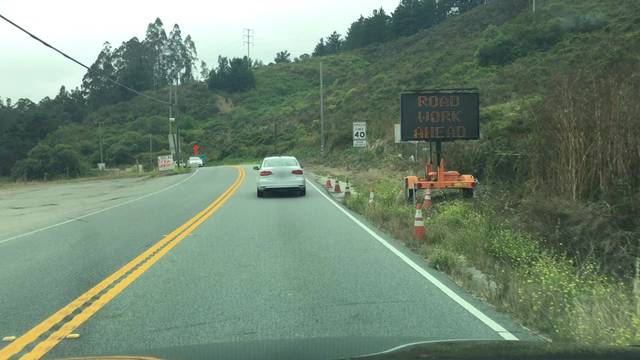
Region: United States
Coordinates: 37.476, -122.418